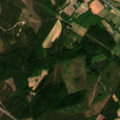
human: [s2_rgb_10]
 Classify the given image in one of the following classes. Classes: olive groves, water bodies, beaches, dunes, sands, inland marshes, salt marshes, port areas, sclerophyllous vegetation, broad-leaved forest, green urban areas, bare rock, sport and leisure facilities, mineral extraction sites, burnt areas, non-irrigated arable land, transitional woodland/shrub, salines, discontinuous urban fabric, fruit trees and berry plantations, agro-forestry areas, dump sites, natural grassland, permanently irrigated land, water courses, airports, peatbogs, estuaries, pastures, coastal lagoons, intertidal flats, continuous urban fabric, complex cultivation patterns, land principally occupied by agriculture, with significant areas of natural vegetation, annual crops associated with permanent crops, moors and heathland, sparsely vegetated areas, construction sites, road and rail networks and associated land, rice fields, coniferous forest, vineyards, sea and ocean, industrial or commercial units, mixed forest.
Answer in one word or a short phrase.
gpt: land principally occupied by agriculture, with significant areas of natural vegetation, coniferous forest, mixed forest